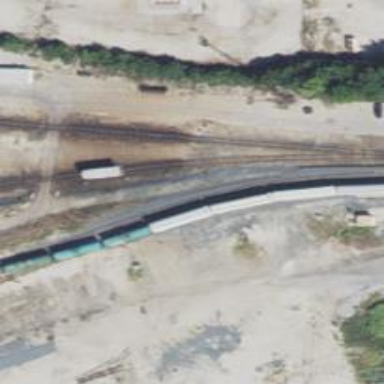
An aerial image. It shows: Abandoned railway yard is depicted.